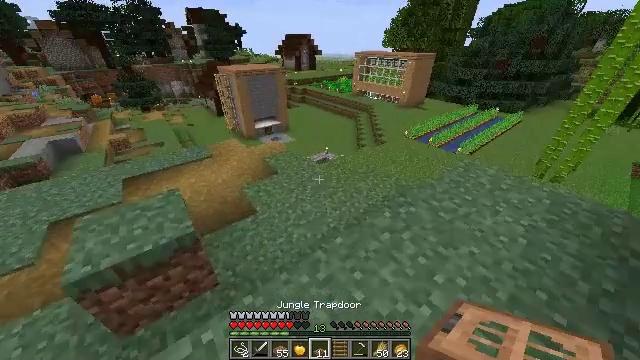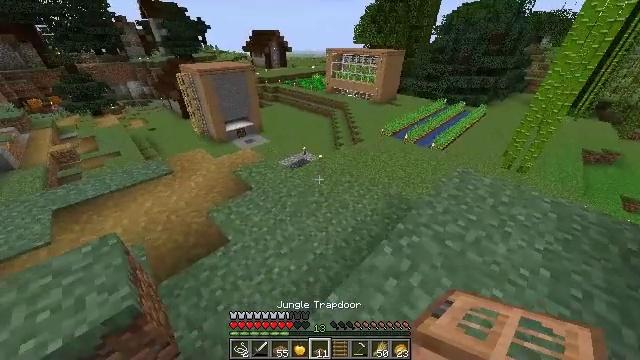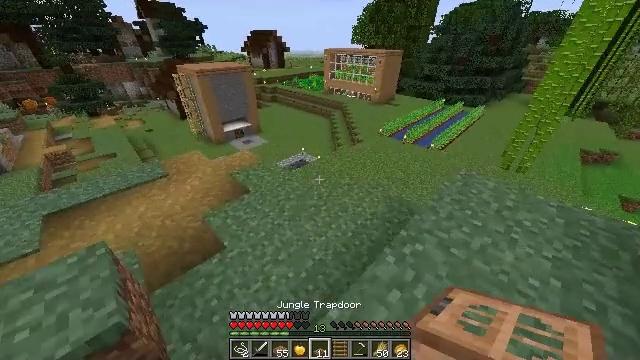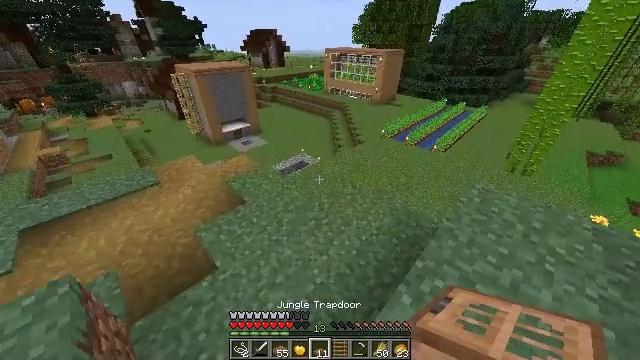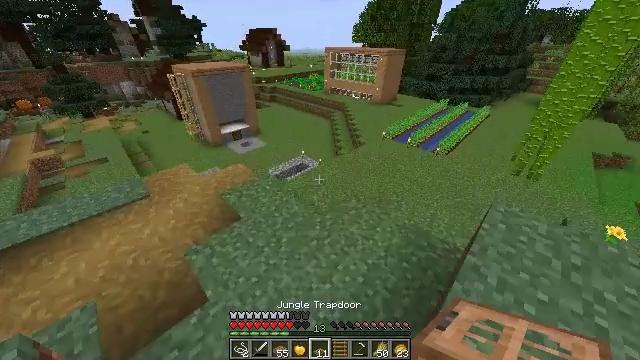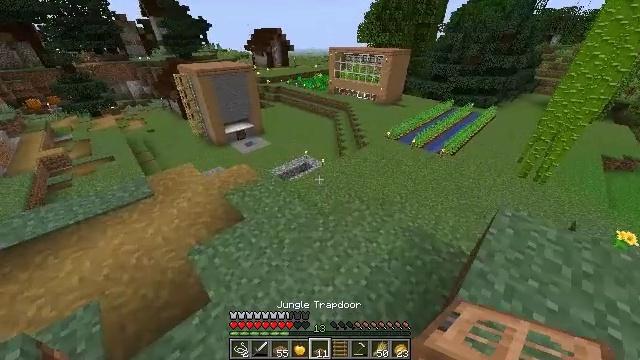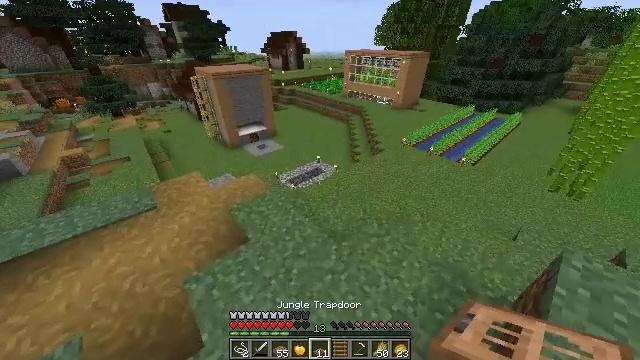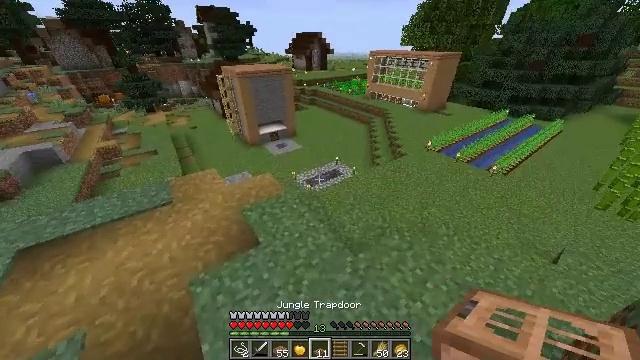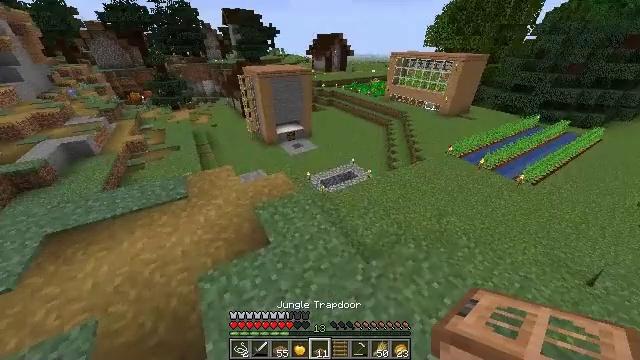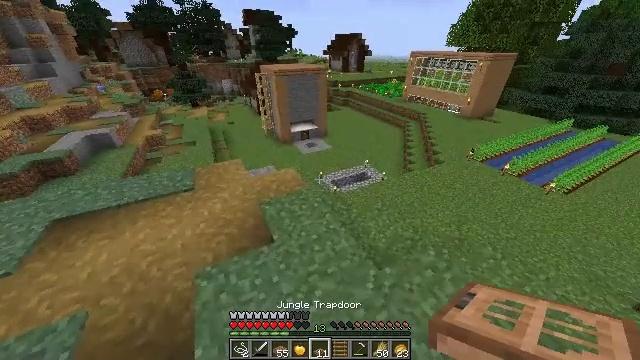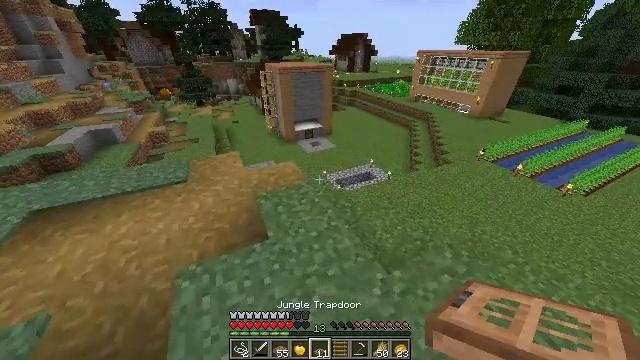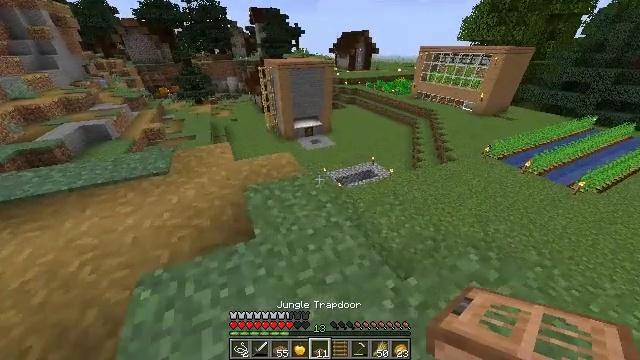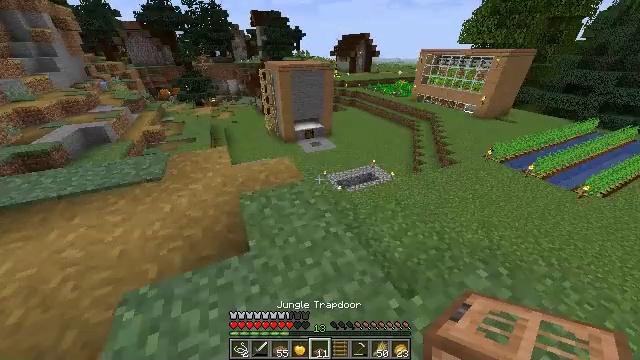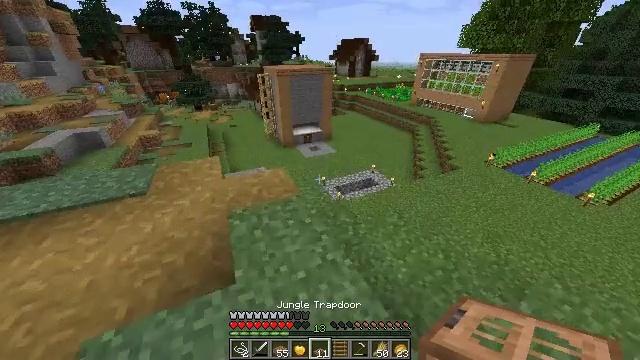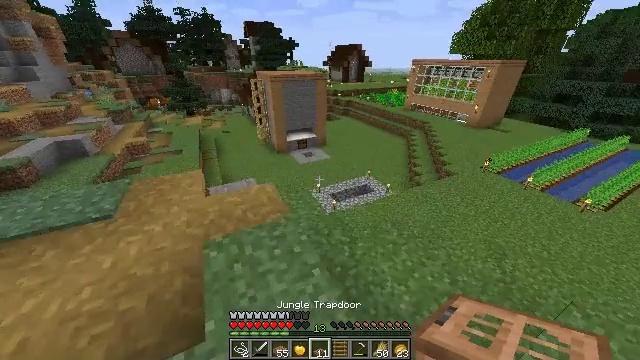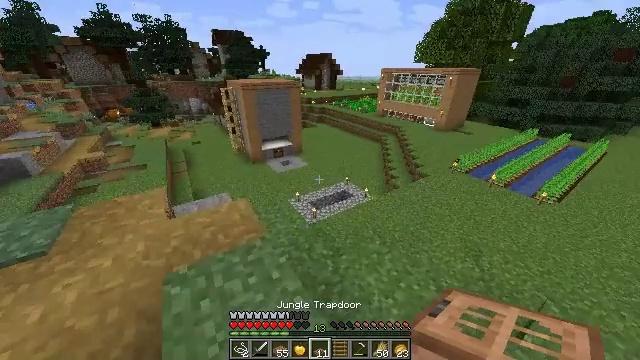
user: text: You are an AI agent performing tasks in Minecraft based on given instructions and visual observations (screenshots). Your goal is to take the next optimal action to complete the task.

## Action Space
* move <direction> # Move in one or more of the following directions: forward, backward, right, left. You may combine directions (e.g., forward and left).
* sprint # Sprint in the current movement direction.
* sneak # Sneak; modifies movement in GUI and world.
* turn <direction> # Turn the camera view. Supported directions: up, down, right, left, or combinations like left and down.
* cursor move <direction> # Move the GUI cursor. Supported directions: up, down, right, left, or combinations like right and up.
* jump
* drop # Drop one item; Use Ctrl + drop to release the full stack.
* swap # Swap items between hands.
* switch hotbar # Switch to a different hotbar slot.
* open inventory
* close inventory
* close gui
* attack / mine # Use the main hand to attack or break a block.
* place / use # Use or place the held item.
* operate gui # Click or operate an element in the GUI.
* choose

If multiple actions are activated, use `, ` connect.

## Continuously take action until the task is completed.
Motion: motion action
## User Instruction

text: Collect the white carpet by hitting it.
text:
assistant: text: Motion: move forward, sprint, turn right
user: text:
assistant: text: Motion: move forward, sprint
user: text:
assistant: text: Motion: move forward
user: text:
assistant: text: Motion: move forward
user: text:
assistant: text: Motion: move forward, turn left
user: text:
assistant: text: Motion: move forward, turn left
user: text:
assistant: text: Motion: move forward, turn left
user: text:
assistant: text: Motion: move forward, turn left, jump
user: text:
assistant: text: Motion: move forward, turn left, jump
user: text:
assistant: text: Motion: move forward, turn left, jump
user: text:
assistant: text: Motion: move forward, jump
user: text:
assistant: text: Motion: move forward
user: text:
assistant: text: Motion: move forward
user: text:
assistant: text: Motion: move forward, turn right and up
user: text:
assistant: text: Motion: move forward, turn right and up
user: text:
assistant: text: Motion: move forward, turn right and up
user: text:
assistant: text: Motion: move forward
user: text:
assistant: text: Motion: move forward
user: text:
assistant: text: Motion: move forward, turn left
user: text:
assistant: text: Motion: move forward
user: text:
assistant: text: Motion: move forward
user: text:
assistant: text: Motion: move forward, sprint
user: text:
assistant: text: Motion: move forward, sprint
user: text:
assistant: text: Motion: move forward, sprint
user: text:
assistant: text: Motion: move forward, sprint
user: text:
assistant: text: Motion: move forward, sprint
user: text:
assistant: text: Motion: move forward, turn left
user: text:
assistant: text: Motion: move forward, turn left
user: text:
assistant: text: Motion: move forward, turn left
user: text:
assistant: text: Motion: move forward and move right, turn left